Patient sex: M
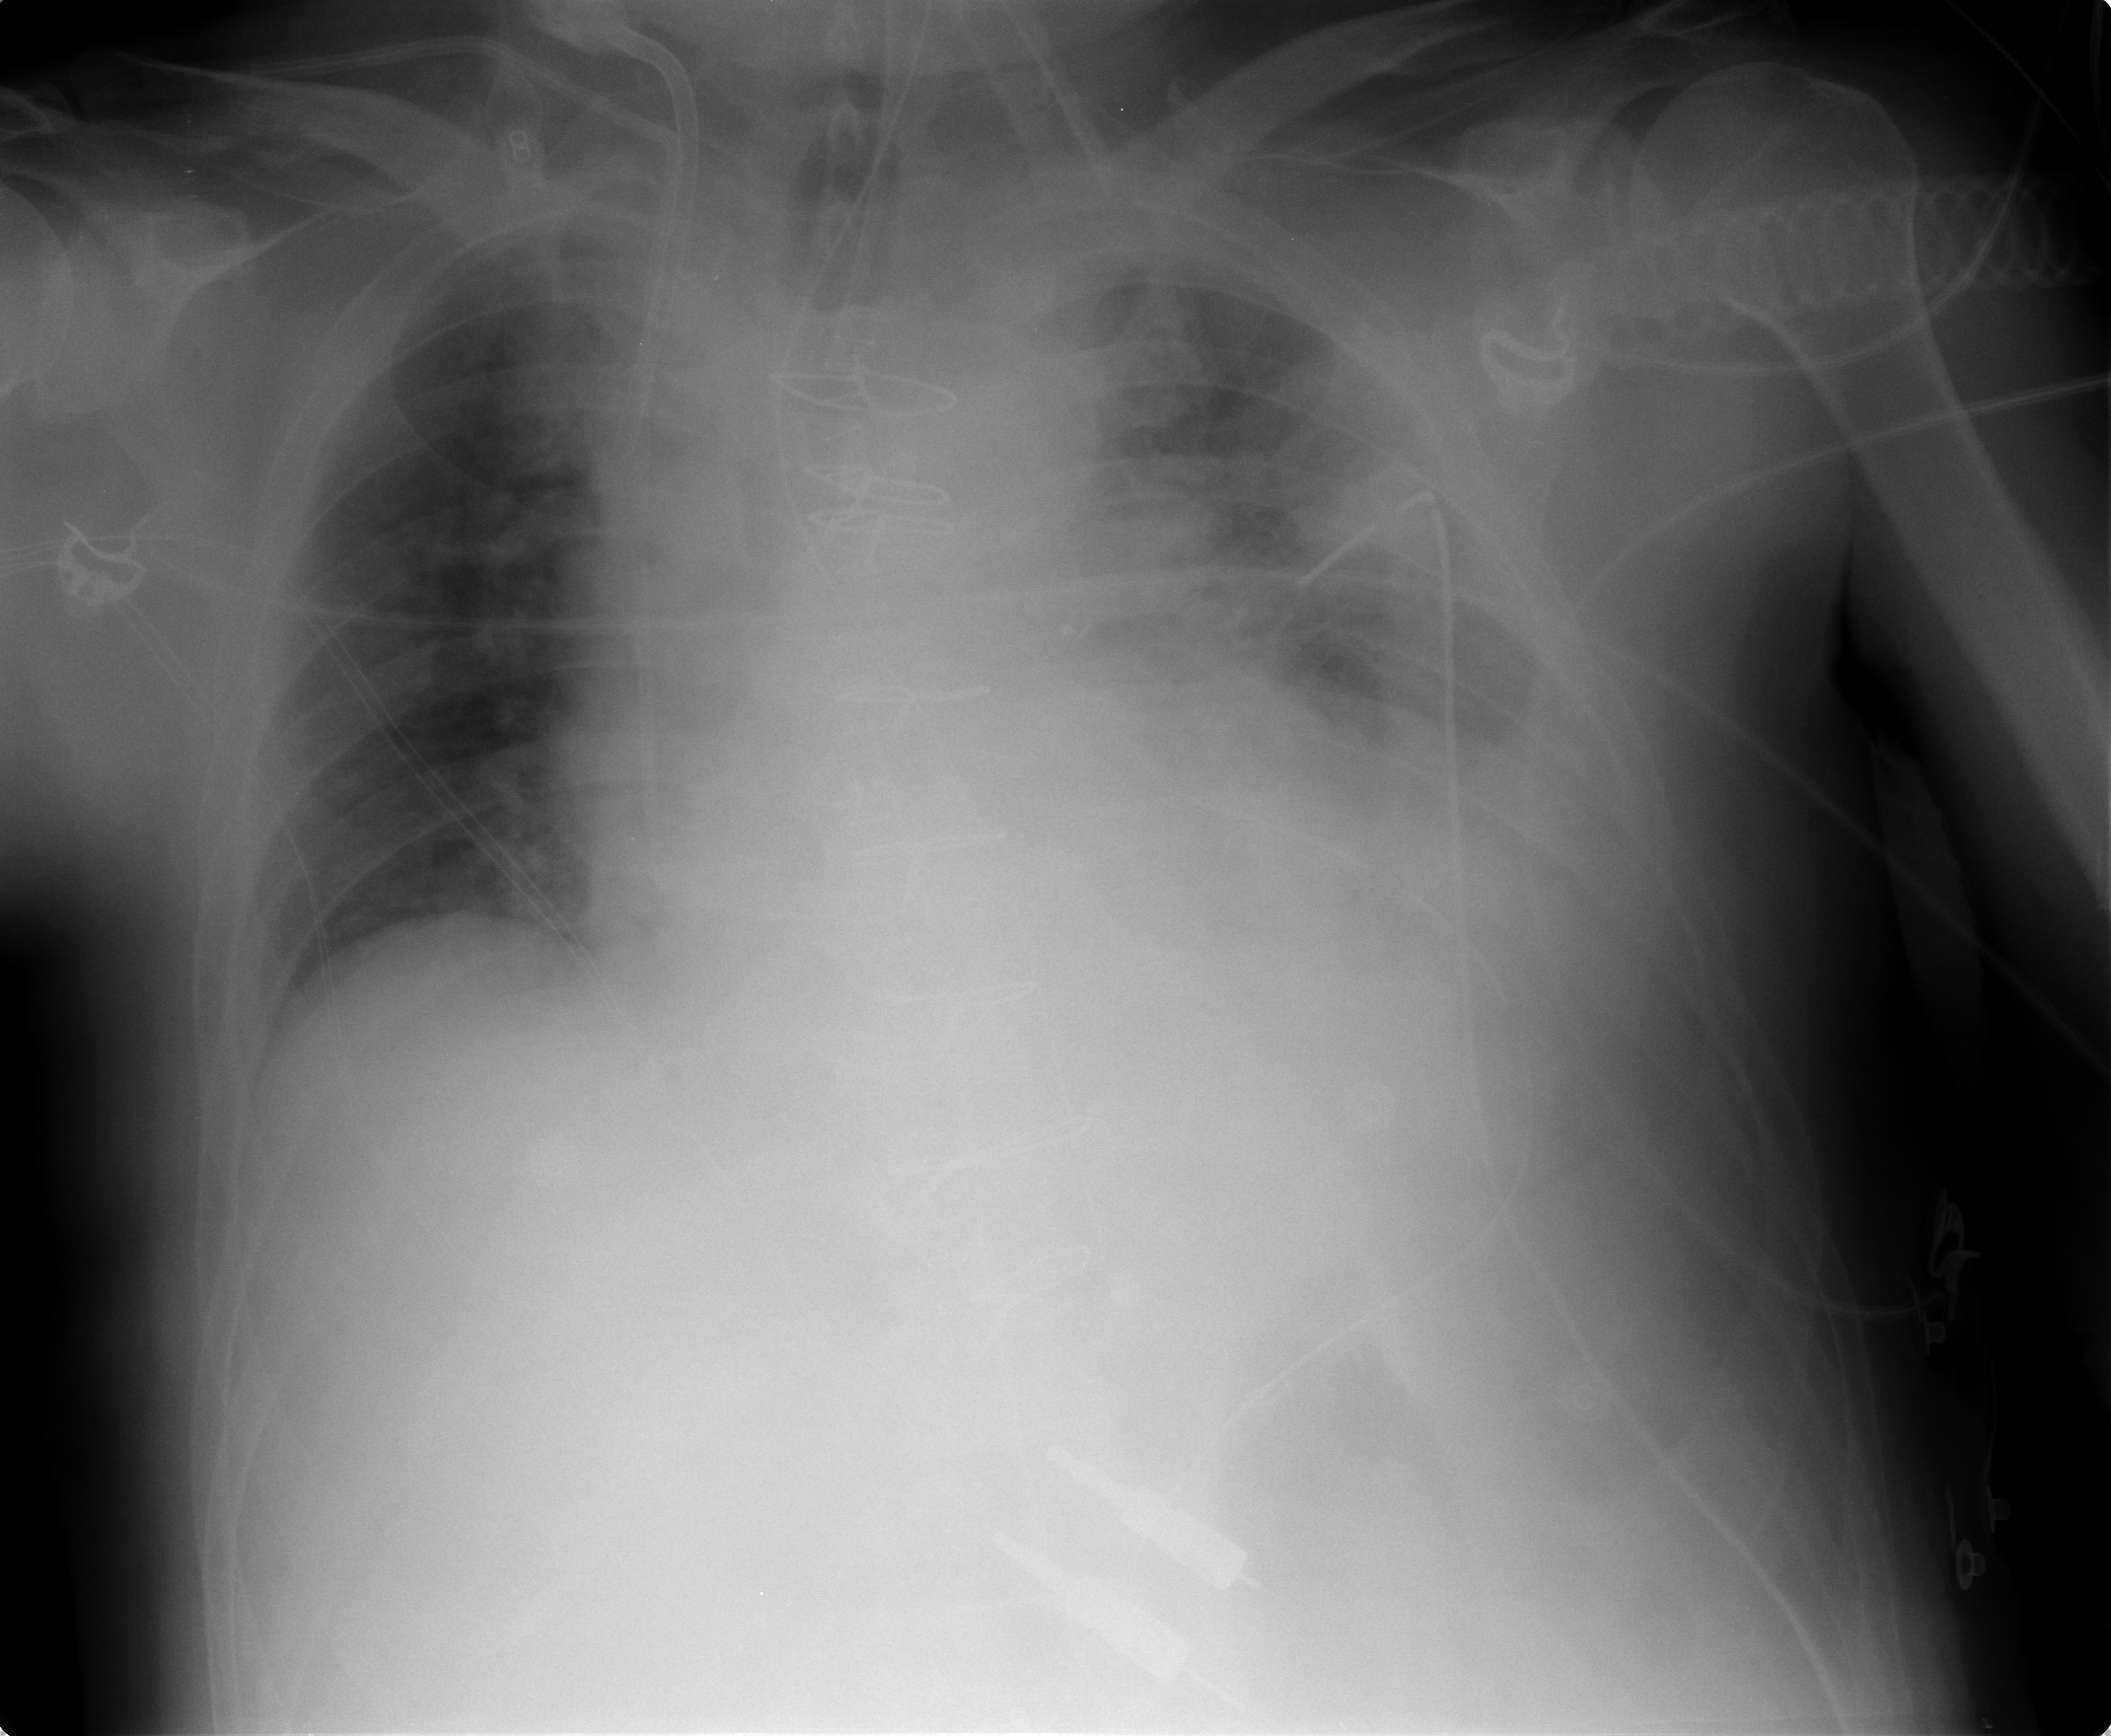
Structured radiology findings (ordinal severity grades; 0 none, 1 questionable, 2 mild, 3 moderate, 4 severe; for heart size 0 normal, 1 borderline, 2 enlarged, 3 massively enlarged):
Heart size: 0
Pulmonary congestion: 0
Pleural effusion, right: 0
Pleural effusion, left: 3
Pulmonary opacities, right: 0
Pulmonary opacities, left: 2
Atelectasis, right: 0
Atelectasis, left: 3